This is a demodulated (Hilbert-envelope) spectrum computed from a bearing vibration snapshot; the dashed markers indicate where each bearing fault type would appear (BPFO, BPFI, BSF, FTF). What is the most likely bearing condition (normal, inner_race, outer_race, ball)?
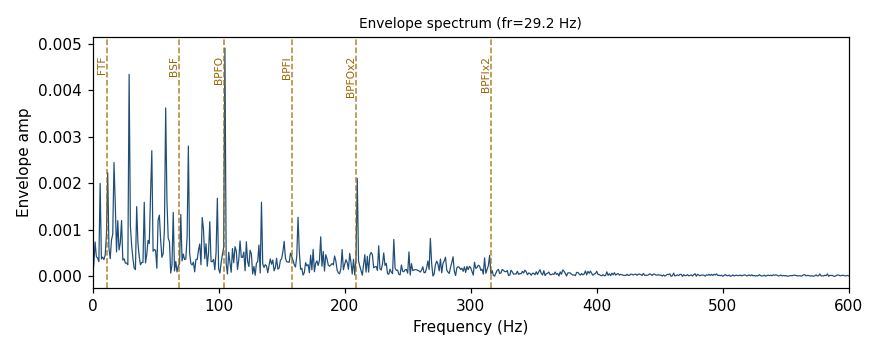
Answer: outer_race